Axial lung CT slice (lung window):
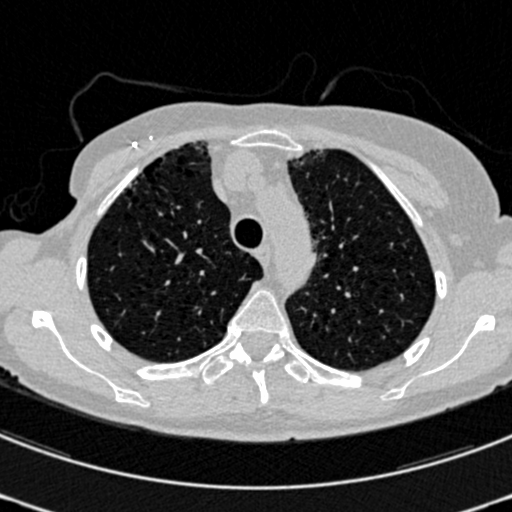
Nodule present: no